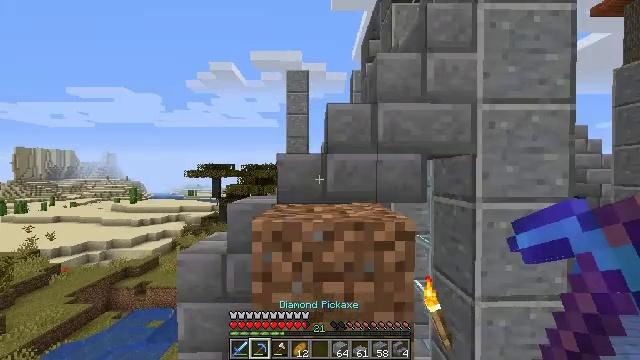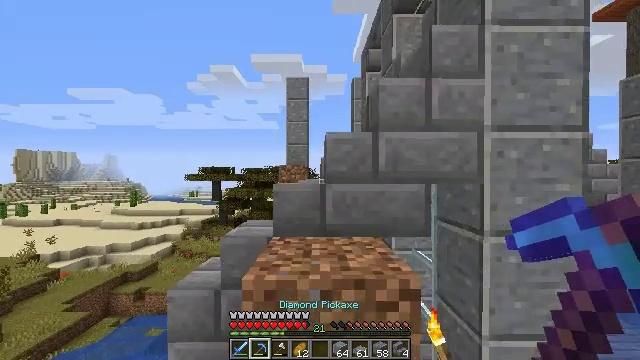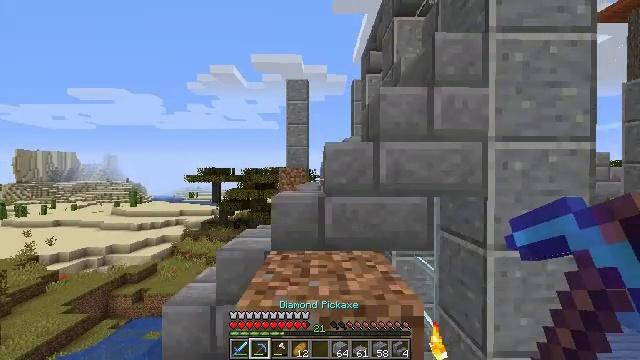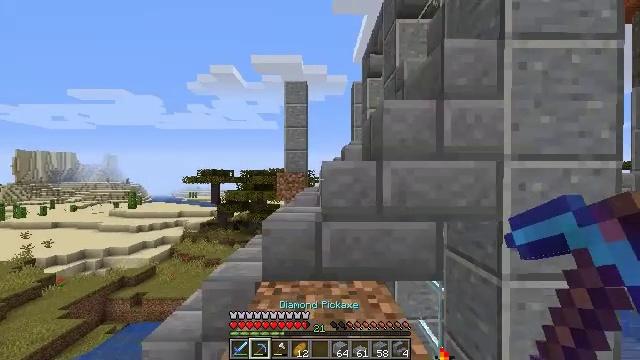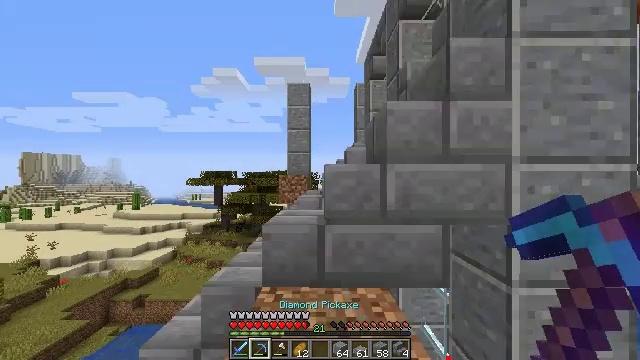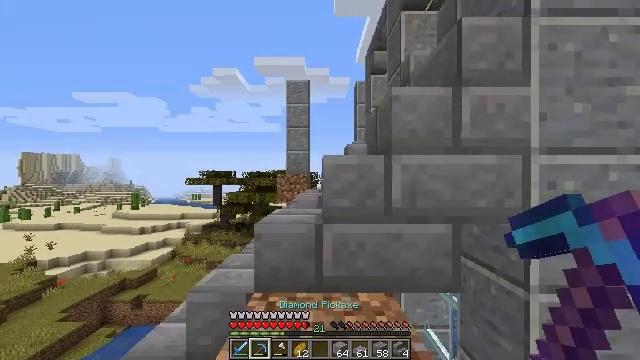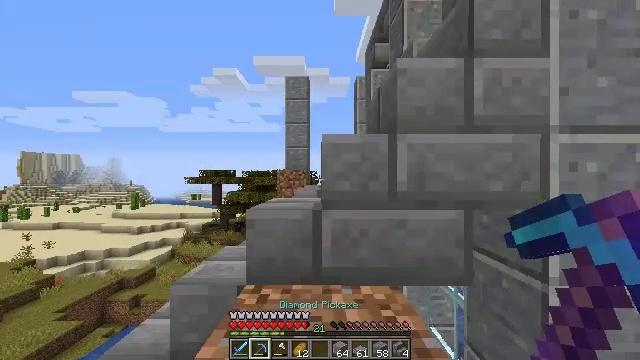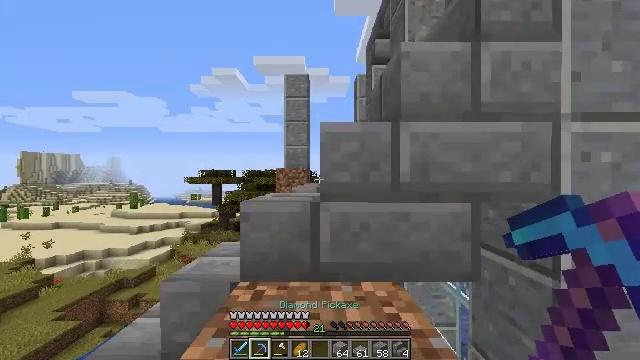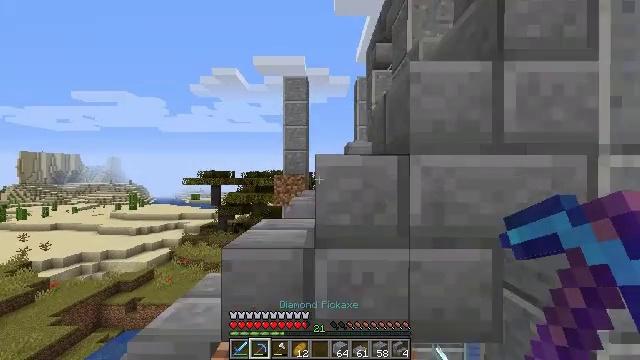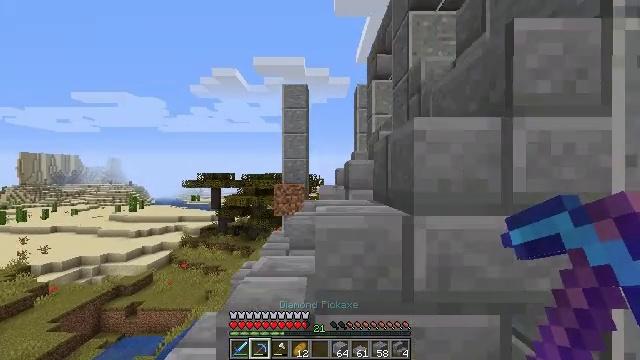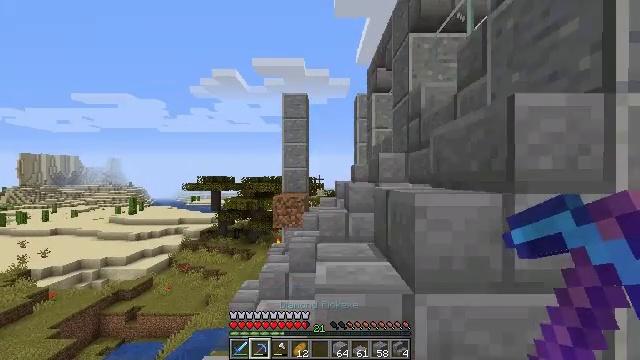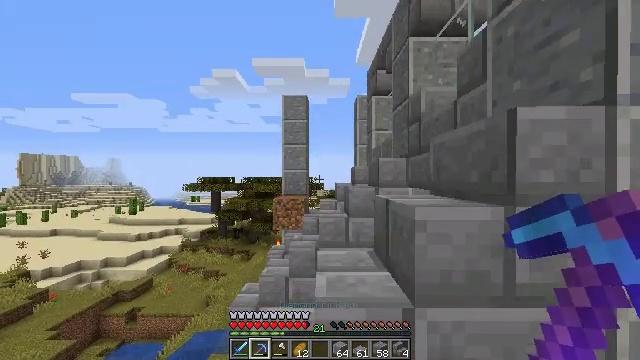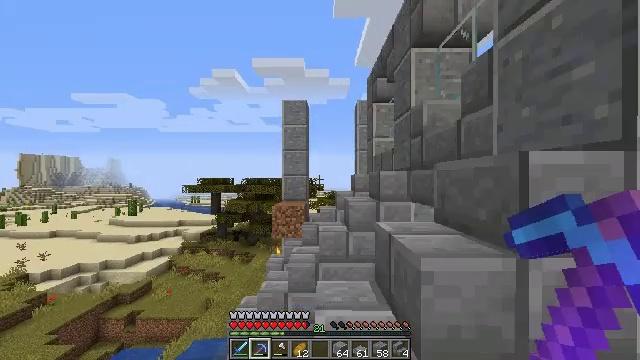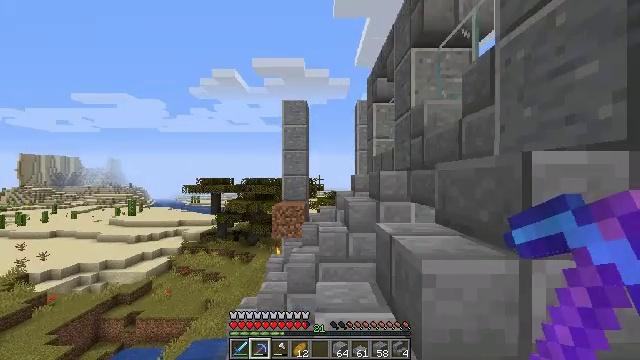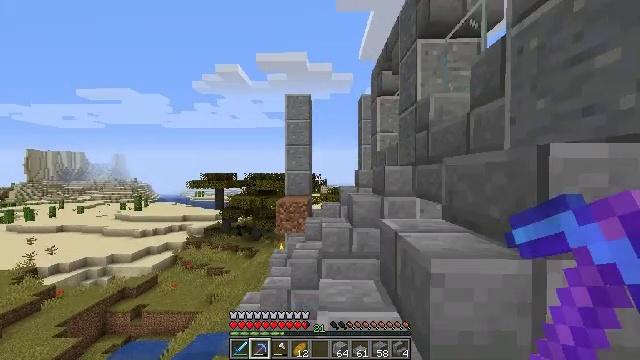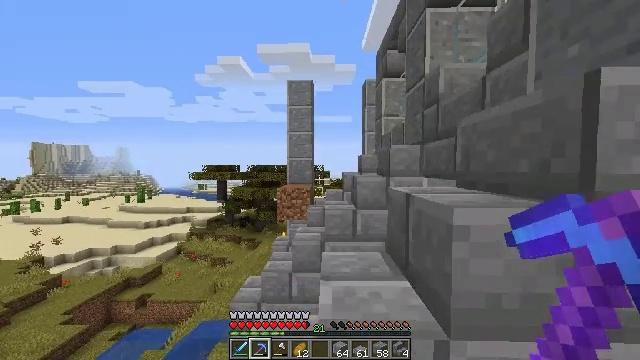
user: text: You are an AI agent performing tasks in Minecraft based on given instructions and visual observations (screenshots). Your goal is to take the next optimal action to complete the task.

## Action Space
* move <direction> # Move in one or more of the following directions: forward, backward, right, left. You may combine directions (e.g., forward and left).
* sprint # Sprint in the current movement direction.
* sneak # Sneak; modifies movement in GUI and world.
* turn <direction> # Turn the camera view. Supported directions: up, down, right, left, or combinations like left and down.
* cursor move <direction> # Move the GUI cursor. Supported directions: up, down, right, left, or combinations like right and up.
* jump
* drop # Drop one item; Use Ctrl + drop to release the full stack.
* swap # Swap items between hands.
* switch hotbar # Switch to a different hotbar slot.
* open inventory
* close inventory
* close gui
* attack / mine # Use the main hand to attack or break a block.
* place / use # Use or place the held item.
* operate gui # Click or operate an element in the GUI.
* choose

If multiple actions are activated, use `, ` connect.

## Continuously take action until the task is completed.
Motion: motion action
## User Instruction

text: Mine stone brick stairs block.
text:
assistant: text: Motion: move forward
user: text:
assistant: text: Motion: move forward
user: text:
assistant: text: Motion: move forward
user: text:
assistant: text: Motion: move forward
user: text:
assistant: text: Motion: move forward, jump
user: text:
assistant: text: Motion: move forward, jump
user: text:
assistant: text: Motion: move forward, jump
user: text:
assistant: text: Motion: move forward, jump
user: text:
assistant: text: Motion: move forward
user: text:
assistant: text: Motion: move forward
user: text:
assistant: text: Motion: move forward
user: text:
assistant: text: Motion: move forward
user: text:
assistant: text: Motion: move forward, jump
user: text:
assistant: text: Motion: move forward, turn down, jump
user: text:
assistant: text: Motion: move forward, turn down, jump
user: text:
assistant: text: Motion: move forward
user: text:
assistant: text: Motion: move forward
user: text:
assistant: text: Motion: move forward
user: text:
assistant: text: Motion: move forward
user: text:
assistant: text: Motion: move forward
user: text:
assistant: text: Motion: move forward
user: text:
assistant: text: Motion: move forward, turn right and down
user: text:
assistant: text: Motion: move forward, turn right and down
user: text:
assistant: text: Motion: move forward, turn right
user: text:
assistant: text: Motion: move forward, jump
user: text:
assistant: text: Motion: move forward, turn right and down, jump
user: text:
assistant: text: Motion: move forward, turn right, jump
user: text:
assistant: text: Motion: no_op
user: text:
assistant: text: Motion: no_op
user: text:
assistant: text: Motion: no_op